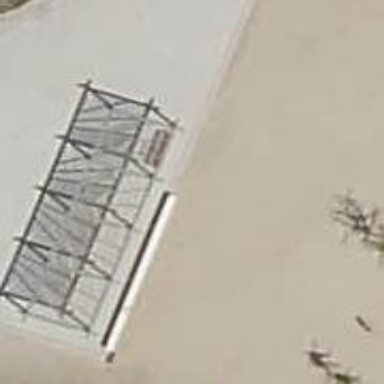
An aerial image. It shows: Bench for seating.